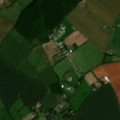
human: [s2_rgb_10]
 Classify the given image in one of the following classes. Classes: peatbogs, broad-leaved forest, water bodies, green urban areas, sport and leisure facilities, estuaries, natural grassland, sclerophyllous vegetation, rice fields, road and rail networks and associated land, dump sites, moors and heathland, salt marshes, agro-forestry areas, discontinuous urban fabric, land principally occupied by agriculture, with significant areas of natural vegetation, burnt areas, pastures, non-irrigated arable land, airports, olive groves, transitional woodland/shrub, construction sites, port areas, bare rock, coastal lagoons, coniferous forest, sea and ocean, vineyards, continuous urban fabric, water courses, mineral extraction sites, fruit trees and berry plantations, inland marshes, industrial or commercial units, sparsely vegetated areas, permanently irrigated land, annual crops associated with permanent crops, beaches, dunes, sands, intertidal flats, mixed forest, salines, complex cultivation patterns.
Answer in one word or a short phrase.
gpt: non-irrigated arable land, pastures, broad-leaved forest